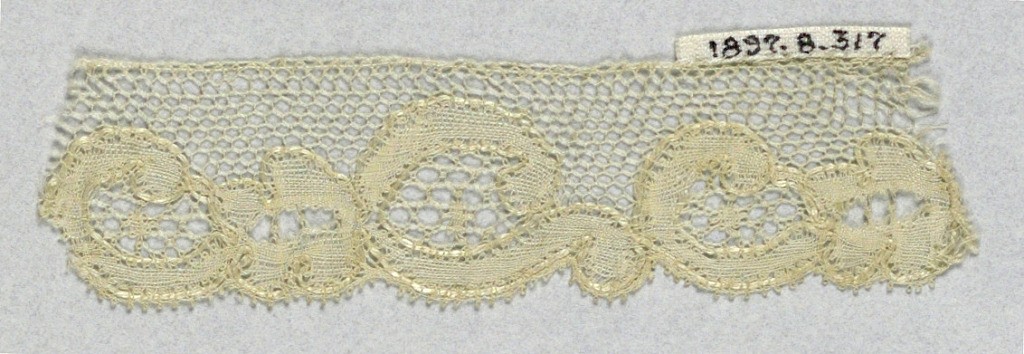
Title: Fragment
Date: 19th century
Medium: linen Technique: bobbin lace (Lille-style with heavy outlining thread)
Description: Fragment of Lille type bobbin lace.